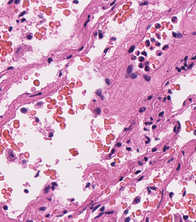
Tumor epithelial tissue: no
Tumor-associated stroma tissue: no
Normal tissue: yes